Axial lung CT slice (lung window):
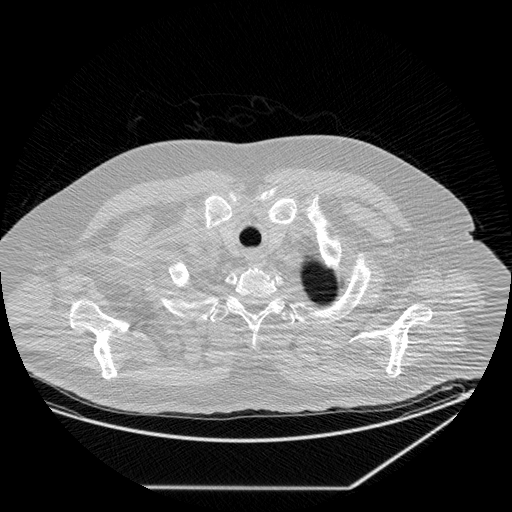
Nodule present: no